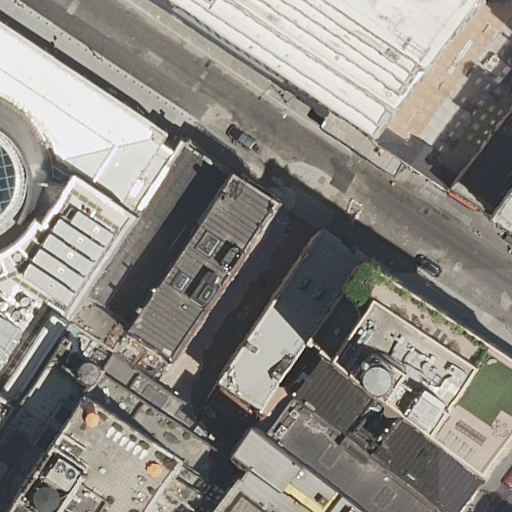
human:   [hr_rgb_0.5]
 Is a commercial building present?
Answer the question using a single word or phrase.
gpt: no

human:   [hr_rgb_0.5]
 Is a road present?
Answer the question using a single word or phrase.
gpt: yes

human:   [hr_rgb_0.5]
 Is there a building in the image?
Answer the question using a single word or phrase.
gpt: yes

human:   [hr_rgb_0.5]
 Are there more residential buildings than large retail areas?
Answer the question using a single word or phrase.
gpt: yes

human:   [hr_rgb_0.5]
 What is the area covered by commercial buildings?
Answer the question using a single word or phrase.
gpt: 0m2

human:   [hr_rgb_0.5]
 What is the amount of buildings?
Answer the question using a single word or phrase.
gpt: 12

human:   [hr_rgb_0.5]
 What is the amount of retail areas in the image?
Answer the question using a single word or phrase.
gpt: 1

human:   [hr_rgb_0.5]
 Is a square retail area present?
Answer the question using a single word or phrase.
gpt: no

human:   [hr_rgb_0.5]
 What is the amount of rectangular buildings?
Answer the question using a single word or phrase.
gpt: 6

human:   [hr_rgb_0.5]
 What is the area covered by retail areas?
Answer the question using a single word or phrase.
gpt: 0m2

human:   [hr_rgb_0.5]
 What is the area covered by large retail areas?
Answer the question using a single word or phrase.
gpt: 0m2

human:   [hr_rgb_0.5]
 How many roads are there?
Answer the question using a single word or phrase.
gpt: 10

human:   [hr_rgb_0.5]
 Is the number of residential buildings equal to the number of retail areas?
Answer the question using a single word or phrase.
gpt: no

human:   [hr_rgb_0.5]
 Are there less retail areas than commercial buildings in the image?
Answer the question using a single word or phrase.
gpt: no

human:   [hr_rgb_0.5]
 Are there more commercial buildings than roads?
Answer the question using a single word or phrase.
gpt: no

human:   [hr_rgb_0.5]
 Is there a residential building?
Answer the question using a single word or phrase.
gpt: yes

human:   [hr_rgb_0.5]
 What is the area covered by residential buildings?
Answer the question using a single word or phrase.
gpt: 9431m2

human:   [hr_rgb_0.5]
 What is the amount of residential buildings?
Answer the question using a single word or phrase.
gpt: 12

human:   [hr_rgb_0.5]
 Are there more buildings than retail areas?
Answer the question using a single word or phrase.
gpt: yes

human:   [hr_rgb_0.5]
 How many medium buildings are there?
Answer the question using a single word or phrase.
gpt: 6

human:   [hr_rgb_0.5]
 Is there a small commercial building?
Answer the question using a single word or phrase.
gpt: no

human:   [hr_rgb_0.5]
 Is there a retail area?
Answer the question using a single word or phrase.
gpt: yes

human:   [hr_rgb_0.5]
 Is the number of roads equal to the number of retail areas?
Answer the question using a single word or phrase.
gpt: no

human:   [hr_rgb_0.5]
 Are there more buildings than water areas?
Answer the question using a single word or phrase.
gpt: yes

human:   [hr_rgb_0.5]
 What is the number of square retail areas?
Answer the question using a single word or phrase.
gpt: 0

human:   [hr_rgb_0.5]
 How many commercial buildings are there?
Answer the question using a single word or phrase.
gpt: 0

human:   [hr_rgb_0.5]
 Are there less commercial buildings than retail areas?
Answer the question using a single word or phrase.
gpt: yes

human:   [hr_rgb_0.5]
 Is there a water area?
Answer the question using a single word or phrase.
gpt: no

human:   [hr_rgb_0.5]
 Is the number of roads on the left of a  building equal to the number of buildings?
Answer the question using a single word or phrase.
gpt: no

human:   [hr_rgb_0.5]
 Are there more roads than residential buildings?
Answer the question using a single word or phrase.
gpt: no

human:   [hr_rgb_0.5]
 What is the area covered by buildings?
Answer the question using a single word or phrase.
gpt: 9431m2

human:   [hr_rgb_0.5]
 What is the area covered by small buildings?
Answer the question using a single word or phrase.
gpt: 48m2

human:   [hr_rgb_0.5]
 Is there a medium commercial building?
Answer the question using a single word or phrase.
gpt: no

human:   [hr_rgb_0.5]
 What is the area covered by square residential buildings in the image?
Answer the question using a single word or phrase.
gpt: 0m2

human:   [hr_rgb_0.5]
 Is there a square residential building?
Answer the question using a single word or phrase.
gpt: no

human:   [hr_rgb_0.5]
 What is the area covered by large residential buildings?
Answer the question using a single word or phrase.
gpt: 7111m2

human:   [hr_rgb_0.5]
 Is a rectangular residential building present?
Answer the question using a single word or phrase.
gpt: yes

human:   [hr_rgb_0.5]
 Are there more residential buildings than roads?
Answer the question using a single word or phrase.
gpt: yes

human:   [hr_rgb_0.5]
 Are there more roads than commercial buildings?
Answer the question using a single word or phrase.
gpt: yes

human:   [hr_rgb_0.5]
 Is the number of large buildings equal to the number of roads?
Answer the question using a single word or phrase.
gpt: no

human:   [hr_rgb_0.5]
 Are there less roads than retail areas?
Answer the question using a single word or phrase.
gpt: no

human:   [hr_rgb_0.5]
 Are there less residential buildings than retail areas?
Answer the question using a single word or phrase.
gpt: no

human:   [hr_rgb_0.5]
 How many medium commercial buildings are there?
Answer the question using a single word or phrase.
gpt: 0

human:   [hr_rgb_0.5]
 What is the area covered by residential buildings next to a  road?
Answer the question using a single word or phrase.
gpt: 9431m2

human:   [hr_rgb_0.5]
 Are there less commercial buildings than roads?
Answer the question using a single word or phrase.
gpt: yes

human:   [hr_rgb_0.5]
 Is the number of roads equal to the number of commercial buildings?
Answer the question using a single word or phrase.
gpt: no

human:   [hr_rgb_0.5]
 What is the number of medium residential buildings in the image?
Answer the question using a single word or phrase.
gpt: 6

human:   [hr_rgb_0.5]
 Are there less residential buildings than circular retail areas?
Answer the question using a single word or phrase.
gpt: no

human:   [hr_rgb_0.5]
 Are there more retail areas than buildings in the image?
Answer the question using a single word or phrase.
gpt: no

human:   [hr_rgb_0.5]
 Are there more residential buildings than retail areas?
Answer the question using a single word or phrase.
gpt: yes

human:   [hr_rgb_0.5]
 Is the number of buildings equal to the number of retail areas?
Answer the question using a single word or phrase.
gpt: no

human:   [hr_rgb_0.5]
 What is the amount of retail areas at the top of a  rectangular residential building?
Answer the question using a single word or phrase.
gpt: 0

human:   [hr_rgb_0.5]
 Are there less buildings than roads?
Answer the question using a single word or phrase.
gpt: no

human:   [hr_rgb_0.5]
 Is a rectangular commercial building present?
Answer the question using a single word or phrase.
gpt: no

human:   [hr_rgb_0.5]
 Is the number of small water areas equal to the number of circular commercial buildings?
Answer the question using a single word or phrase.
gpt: yes

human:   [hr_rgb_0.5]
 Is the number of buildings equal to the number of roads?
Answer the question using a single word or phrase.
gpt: no

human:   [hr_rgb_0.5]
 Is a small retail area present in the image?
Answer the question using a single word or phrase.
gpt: yes

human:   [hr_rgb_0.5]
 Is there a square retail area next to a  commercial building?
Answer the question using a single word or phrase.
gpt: no

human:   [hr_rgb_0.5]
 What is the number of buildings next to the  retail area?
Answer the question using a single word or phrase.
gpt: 12

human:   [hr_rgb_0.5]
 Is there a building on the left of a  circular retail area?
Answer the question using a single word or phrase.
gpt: no

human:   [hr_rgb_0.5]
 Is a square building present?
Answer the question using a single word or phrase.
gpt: no

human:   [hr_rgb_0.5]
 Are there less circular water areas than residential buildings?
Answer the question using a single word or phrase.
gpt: yes

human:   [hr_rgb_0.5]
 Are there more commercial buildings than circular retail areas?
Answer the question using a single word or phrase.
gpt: no

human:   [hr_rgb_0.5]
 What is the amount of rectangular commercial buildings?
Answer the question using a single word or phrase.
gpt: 0